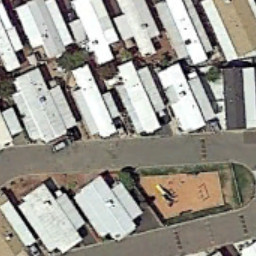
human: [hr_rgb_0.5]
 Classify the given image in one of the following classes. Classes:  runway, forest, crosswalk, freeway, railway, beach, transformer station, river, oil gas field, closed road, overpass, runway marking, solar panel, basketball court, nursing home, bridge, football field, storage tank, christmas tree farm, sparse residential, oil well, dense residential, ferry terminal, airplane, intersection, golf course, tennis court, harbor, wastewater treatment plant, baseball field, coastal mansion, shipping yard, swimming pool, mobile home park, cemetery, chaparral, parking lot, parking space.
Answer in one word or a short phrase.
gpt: mobile home park